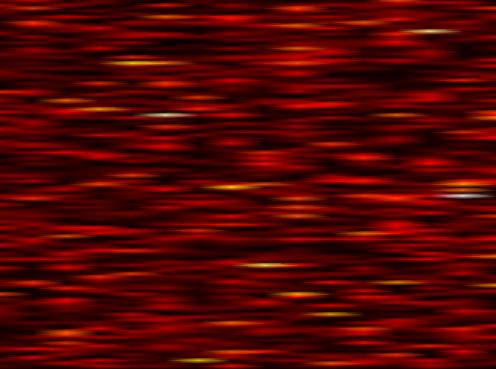
Label: FOFDM